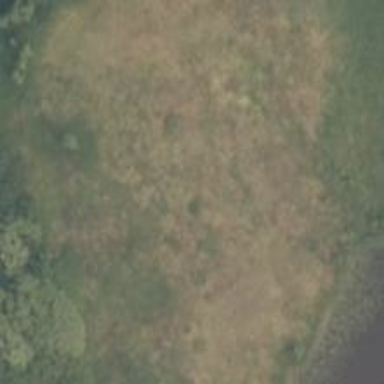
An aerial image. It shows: Marsh wetland.